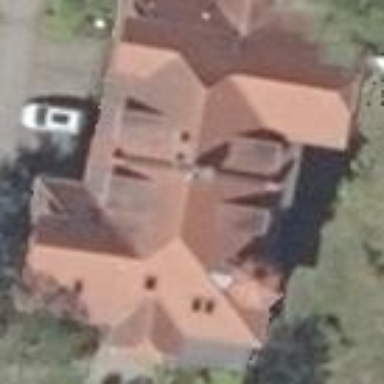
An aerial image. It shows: Detached historic building with hipped roof.